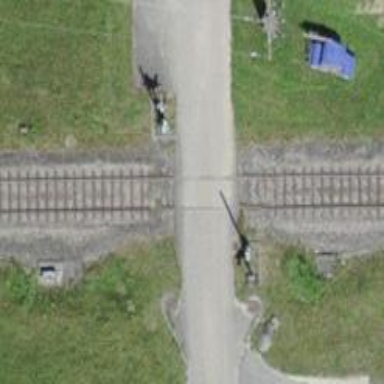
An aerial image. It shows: Railway level crossing.